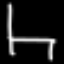
Label: chair